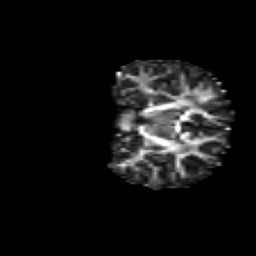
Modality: FA
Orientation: coronal
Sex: female
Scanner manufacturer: siemens
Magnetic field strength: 3 T
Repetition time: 5 s
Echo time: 0.071 s